Field crop: tomato
Growth stage: 2
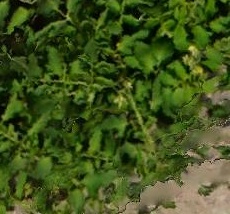
Species: tomato